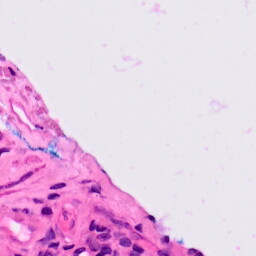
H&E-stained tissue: Lung